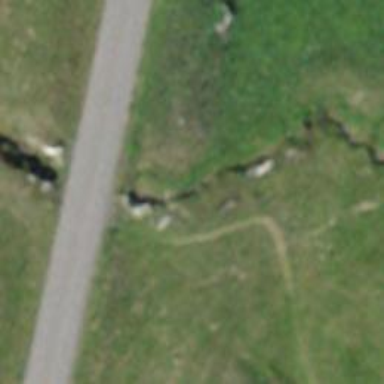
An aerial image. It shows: Culvert tunnel.